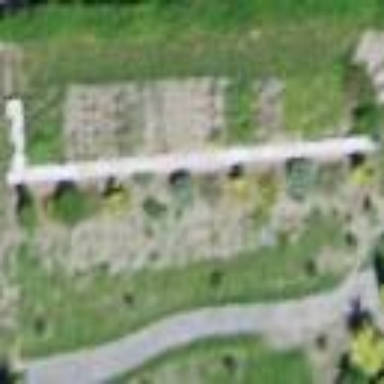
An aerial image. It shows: Vineyard.